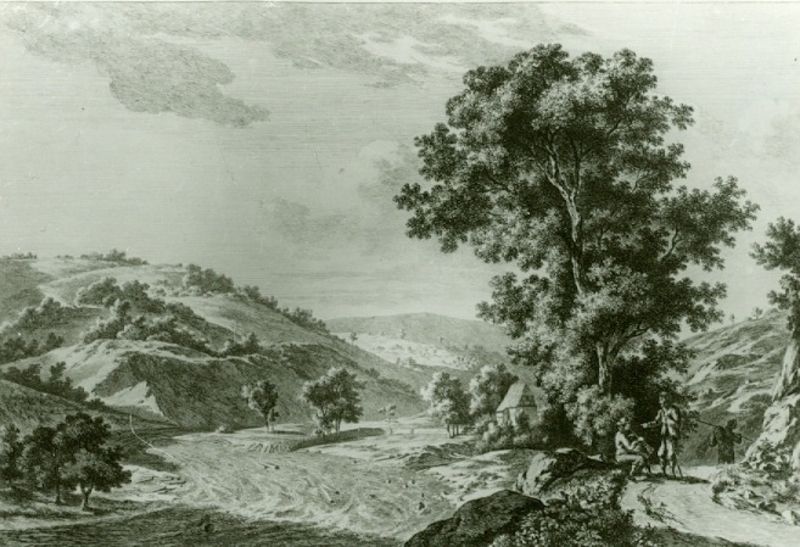
Titel: Langenbrand
Künstler: Johann Georg Primavesi
Standort: Karlsruhe
Institution: Staatliche Kunsthalle Karlsruhe
Schlagwörter: baum, berg, blau, blätter, dunkel, felsen, gemälde, himmel, mann, meer, schatten, wasser, weiß, wolken, bäume, fluss, grün, landschaft, menschen, sitzen, ufer, grau, hell, hintergrund, licht, männer, schwarz, strasse, vordergrund, zeichnung, ausblick, gebäude, gras, haus, schnee, weg, wiese, wolke, leute, alt, mensch, stehen, stein, steine, bach, ebene, erde, feld, felder, ferne, flusslauf, horizont, hügel, natur, weite, wind, busch, büsche, gehen, hütte, pfad, sonne, sträucher, wege, sitzend, personen, blatt, musik, krone, rechts, tal, wald, bauern, genre, deutschland, holzschnitt, italien, naturalismus, zwei, stab, acker, bündel, steinig, berge, fels, gebirge, steilhang, dorf, gelände, grafik, graphik, landschaftsmalerei, monochrom, winter, idylle, pause, rast, romantik, staffage, wetter, grass, landstrasse, wandern, idyll, druck, schwarzweiss, täler, radierung, stich, soldat, aquatinta, topografie, treffen, frieden, flöte, jäger, hügelig, ländlich, romantisch, wanderer, laubbäume, bauernhaus, kapelle, bachlauf, grünlich, eiche, fernsicht, männder, spaziergänger, rucksack, kupferstich, sitzender, hohlweg, hirte, rasten, bäumer, hasu, wanderweg, hühel, wandere, pilger, mittelgebirge, musikanten, wanderschaft, gelsen, stahlstich, verklärt, mann männer, schalmei, gerg, ban, schlechtes foto, vagabund, wg, langer weg, +flöte, sträucer, wwanderer, strasse7, landschrasse, verschwommene aufnahme